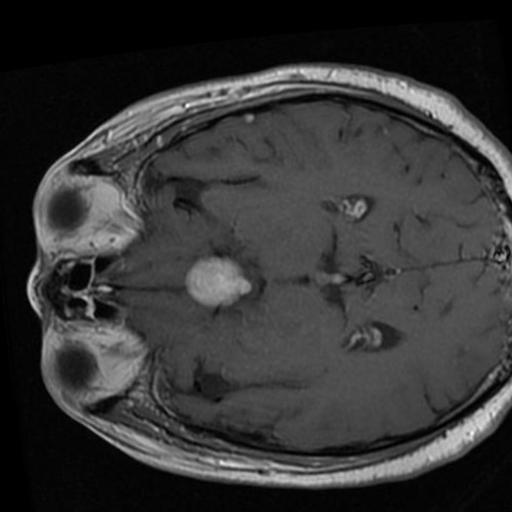
Label: brain_tumor